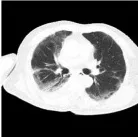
Chest images during the clinical episode. (E-H) Chest CT on intubation day showed bilateral ground-glass opacities and consolidation with reticulation.
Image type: radiology (ct)